Question: Count the number of objects in the diagram.
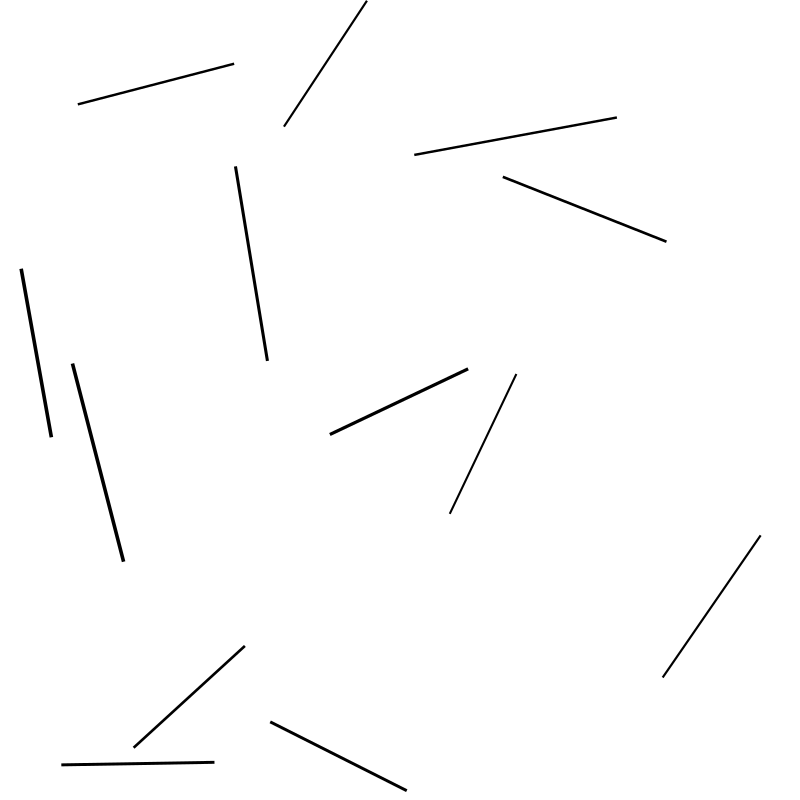
Answer: 13